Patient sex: M
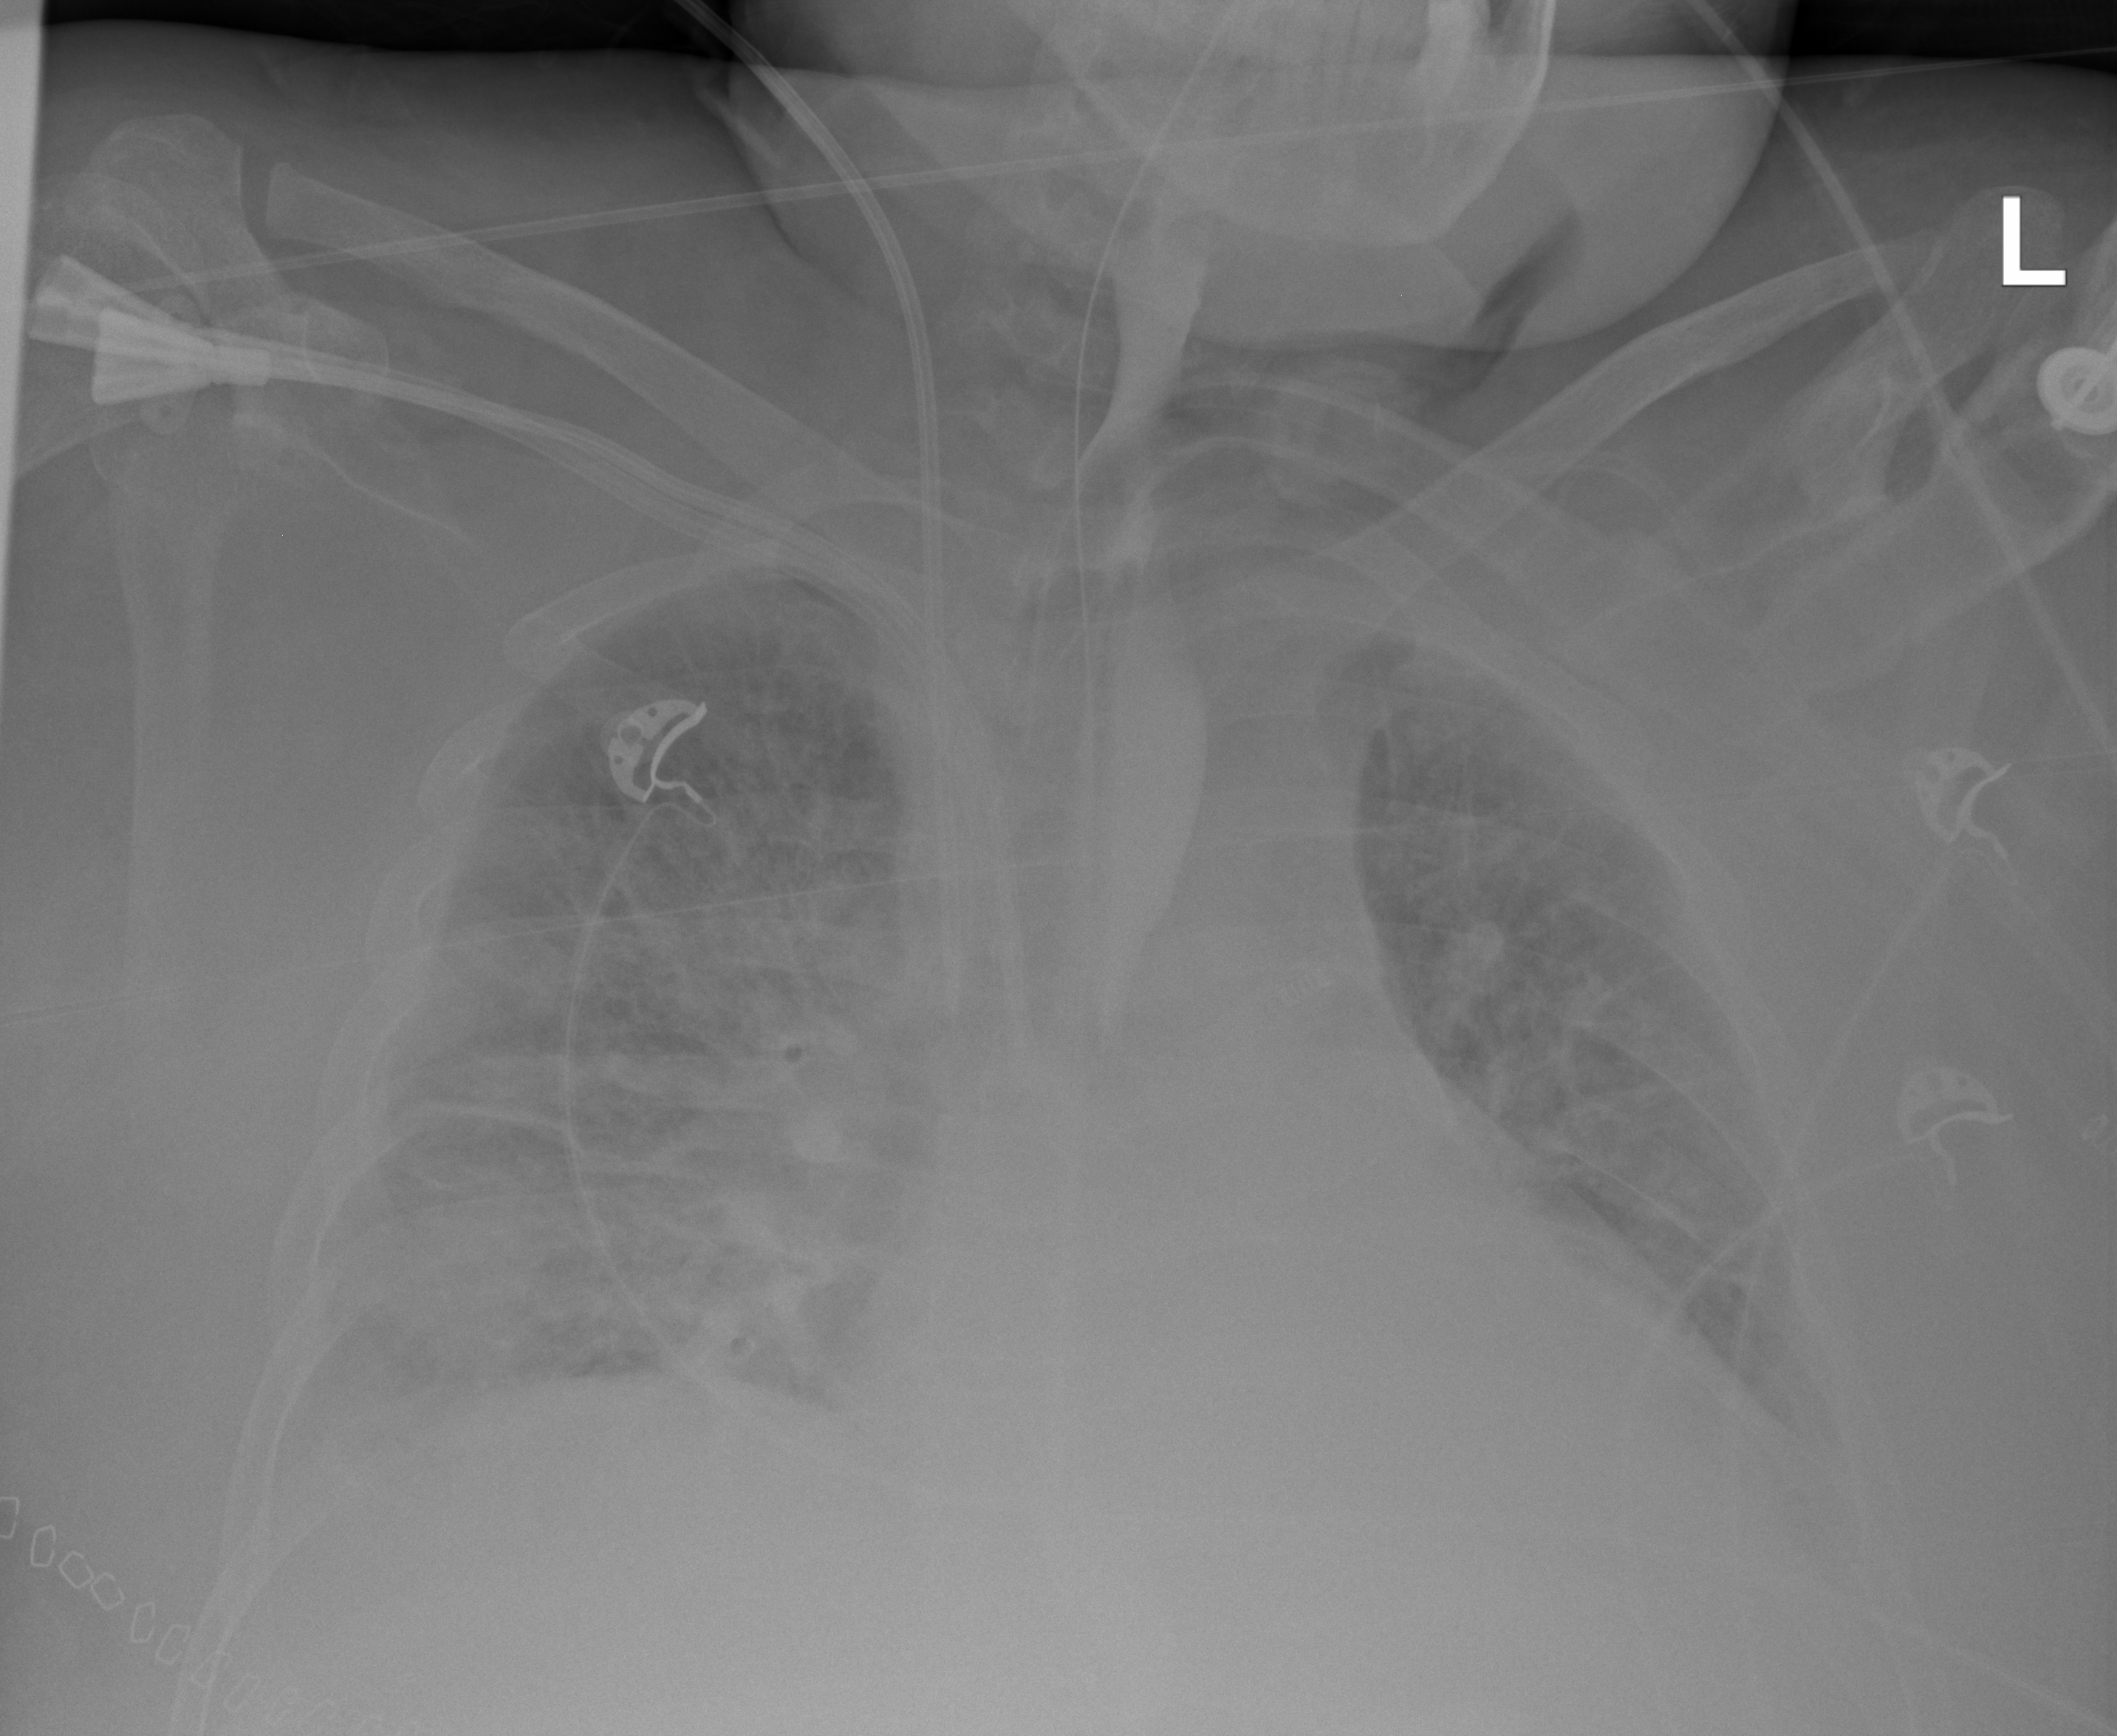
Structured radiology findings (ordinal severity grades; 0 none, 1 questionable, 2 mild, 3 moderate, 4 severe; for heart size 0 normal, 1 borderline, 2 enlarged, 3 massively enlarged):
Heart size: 2
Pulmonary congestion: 2
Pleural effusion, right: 1
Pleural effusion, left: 2
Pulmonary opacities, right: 2
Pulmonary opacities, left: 2
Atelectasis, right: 2
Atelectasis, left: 2